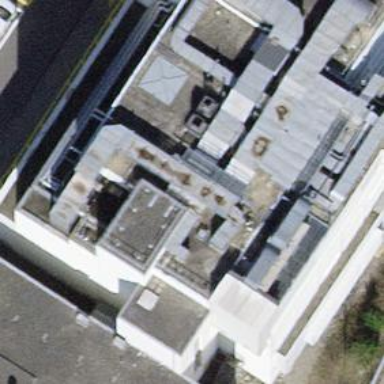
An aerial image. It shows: Commercial building.